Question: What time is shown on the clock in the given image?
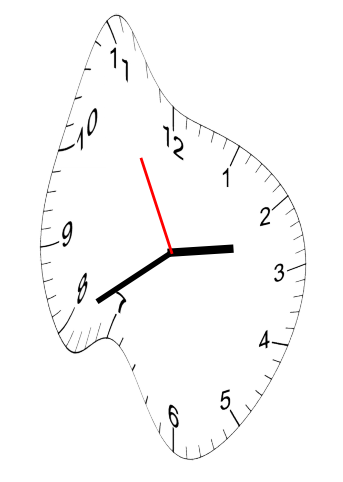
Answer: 02:39:55